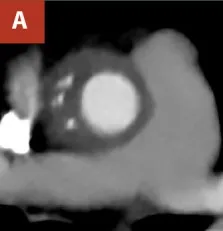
(A)Pre-treatment contrast Computed tomography angiography reformat showed concentric lesion hypoattenuated with 77 HU and thickening of 1.2 cm at the proximal ascending thoracic aorta.
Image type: radiology (ct)